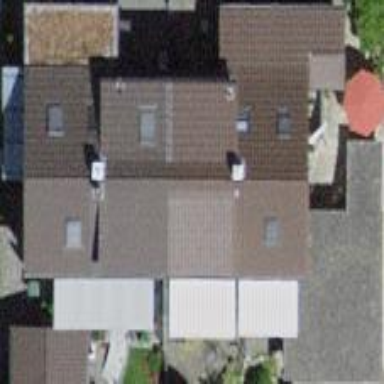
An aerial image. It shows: Semi-detached house with gabled roof.